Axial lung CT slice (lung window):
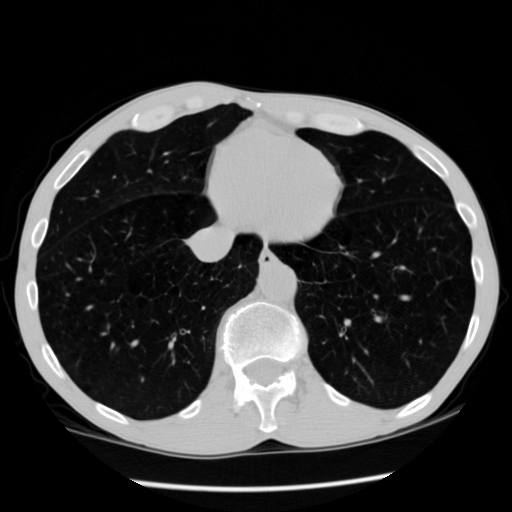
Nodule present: no